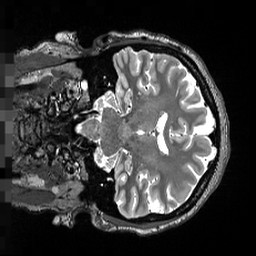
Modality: T2w
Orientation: coronal
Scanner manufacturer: siemens
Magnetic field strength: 3 T
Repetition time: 3.2 s
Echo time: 0.564 s